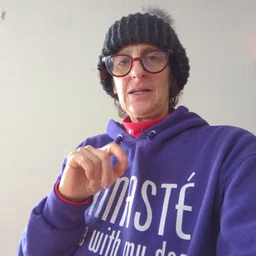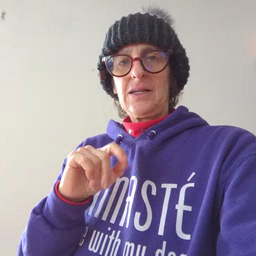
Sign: feet